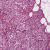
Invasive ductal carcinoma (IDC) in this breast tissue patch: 1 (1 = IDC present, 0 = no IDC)